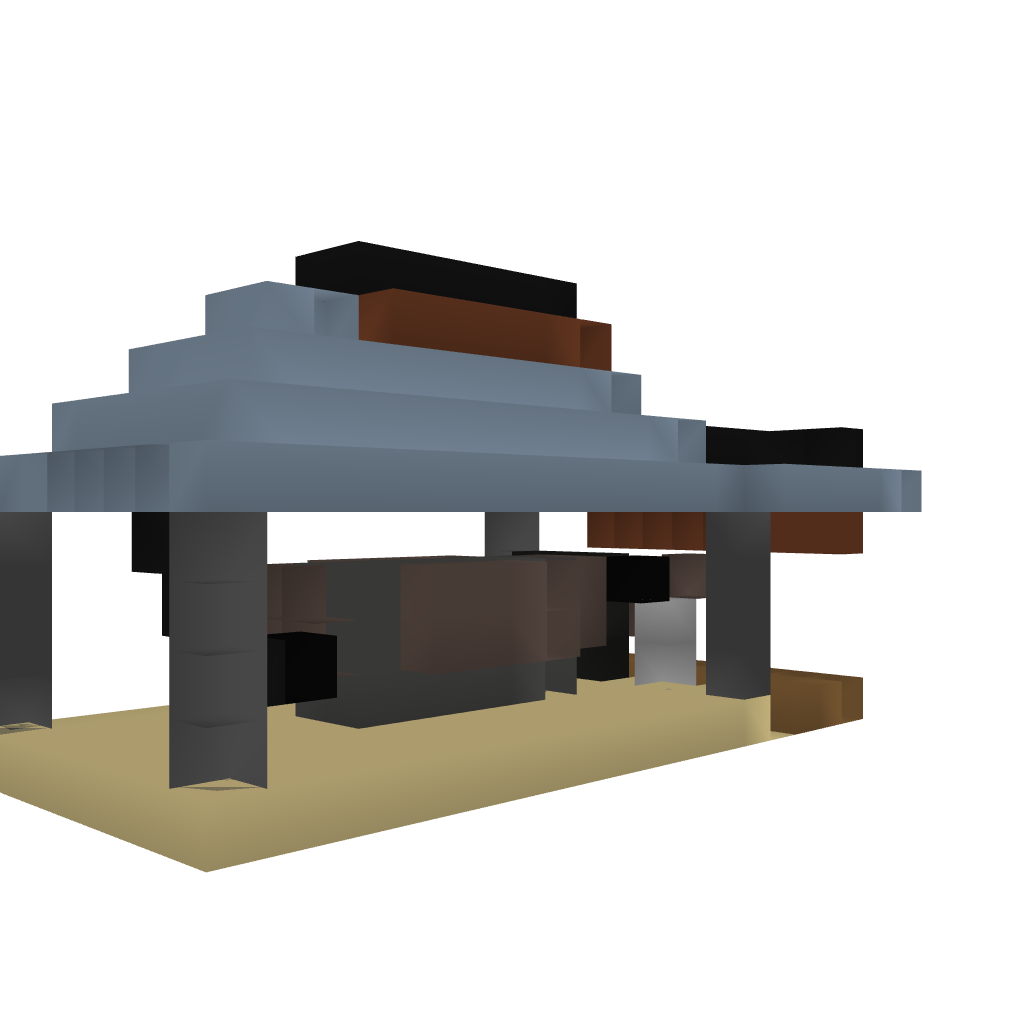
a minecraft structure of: Small Shop with Redstone Lighting